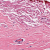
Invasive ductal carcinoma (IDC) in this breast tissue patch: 0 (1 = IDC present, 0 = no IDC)